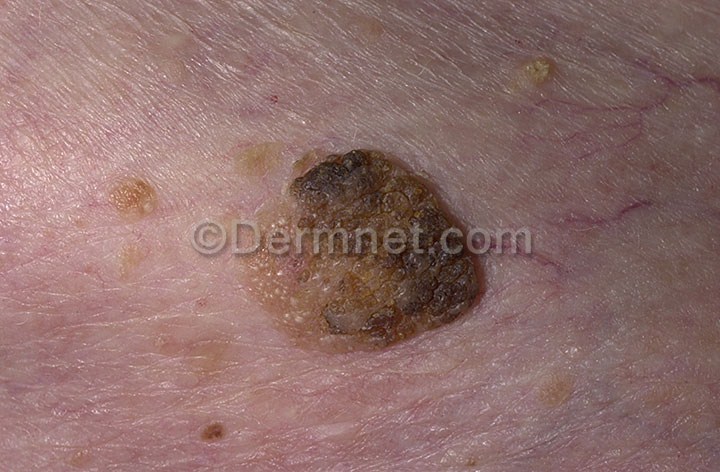
Disease: Seborrheic Keratoses and other Benign Tumors